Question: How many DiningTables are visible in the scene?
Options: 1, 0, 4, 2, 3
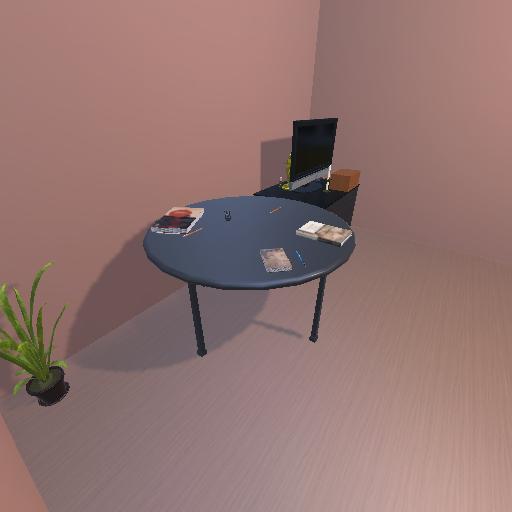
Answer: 1